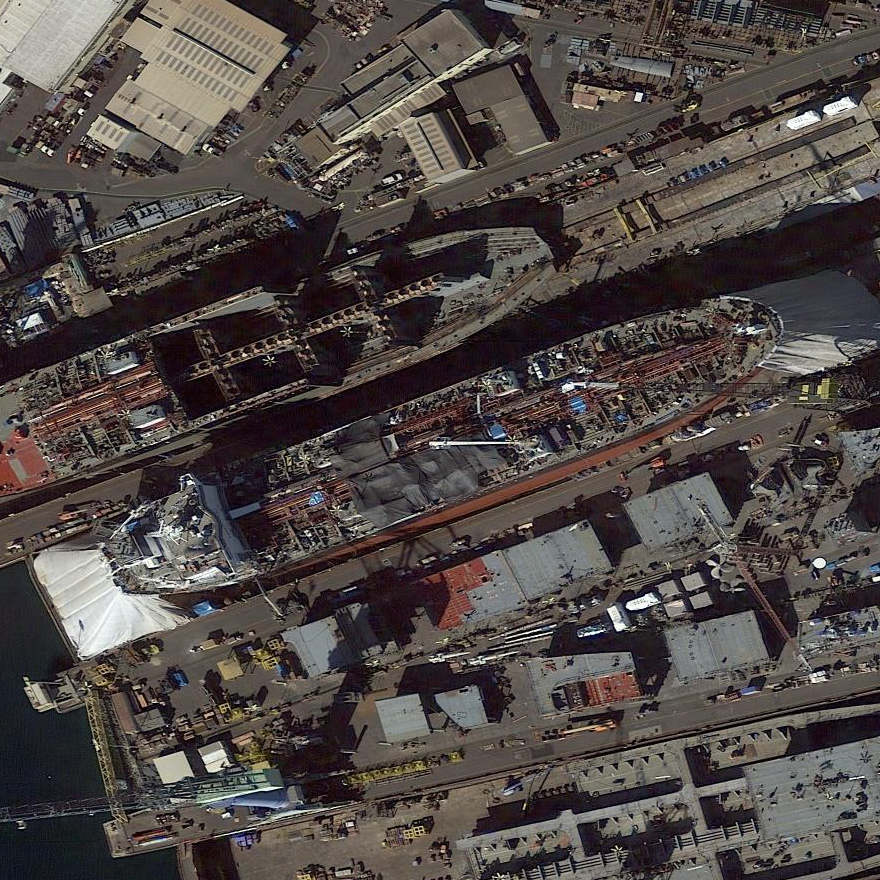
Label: civil